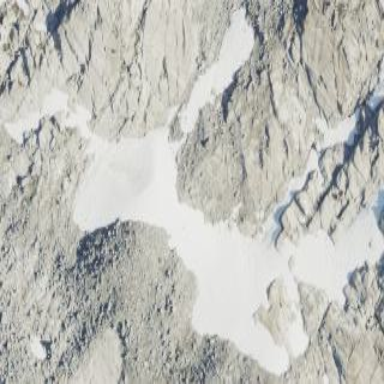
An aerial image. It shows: Stunning view of glacier.